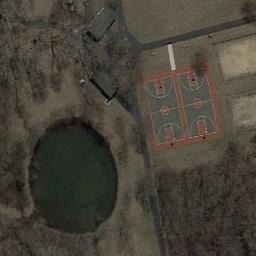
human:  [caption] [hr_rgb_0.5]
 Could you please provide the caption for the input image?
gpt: Beside the basketball courts on the bare land is a big lake .

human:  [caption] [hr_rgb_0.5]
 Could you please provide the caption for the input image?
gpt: Two basketball courts next to a lake and some buildings beside .

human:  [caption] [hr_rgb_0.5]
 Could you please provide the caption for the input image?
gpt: There is an oval green space on the left of the basketball court .

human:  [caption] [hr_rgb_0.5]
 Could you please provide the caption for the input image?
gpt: There are two basketball courts on the open place next to a lake .

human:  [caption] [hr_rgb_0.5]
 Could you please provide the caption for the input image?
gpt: Two houses are next to two basketball courts .